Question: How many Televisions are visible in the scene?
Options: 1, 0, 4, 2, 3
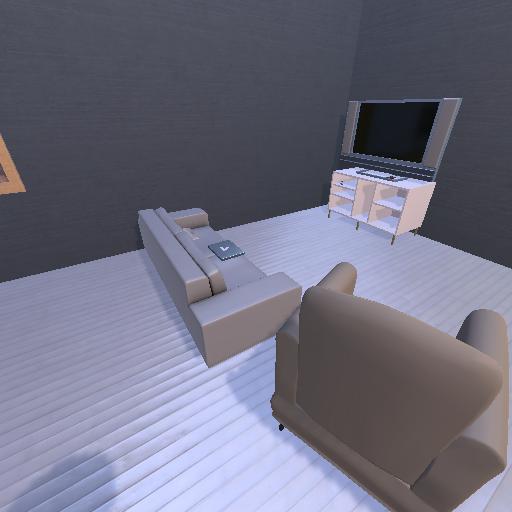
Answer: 1